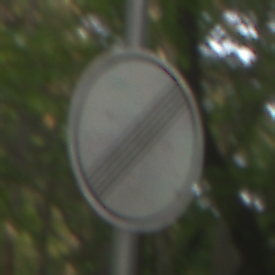
Verkehrszeichen: EndeSaemtlicherBegrenzungen
Umgebung: Outdoor, RoadRail
Tageszeit: MorningAfternoon
Wetter: Clear
Licht: Natural
Jahreszeit: NotSpecified
Kontrast: LowContrast